Question: I have already read this post: <URL> without success.
My app looks like this:

Where the black space is a TextView. It is declared at the xml like this:
'''
<TextView
android:id="@+id/consola"
android:layout_width="320px"
android:layout_height="333px"
android:layout_alignParentTop="true"
android:layout_alignParentLeft="true"
android:scrollbars = "vertical"
android:gravity="top|left"
android:inputType="textMultiLine"
>
</TextView>
'''
And my code takes text into the editText when a button is pressed, and writes a new line at the textView with that text. Code looks like:
'''
public class HelloworldActivity extends Activity {
/** Called when the activity is first created. */
@Override
public void onCreate(Bundle savedInstanceState) {
super.onCreate(savedInstanceState);
setContentView(R.layout.main);
final TextView miConsola = (TextView) findViewById(R.id.consola);
miConsola.setMovementMethod(new ScrollingMovementMethod());
final EditText lineaComando = (EditText) findViewById(R.id.linea_comando);
final Button botonConectar = (Button) findViewById(R.id.boton_conectar);
final Button botonEnviar = (Button) findViewById(R.id.boton_enviar);
botonEnviar.setEnabled(false);
botonConectar.setOnClickListener(new OnClickListener() {
public void onClick(View v) {
// Intentaremos conectar por bluetooth aqui
botonConectar.setEnabled(false);
botonEnviar.setEnabled(true);
}
});
botonEnviar.setOnClickListener(new OnClickListener() {
public void onClick(View v) {
// Enviamos el comando
CharSequence comando = lineaComando.getText();
miConsola.append(comando+"
");
}
});
miConsola.append("Esto es una prueba
");
miConsola.append("Esto es otra prueba
");
}
'''
}
But when the text reaches the bottom of the TextView, it still writes a new line over the EditText, and if i go on, no scroll bar appear.
Any idea of what I'm doing wrong?
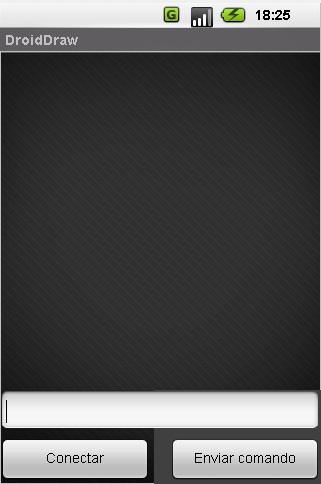
Answer: put your text view in a vertical ScrollView.Set the height of the Scroll View some fixed height as you did for your text view.Then set wrap_content to your text view's width and height.